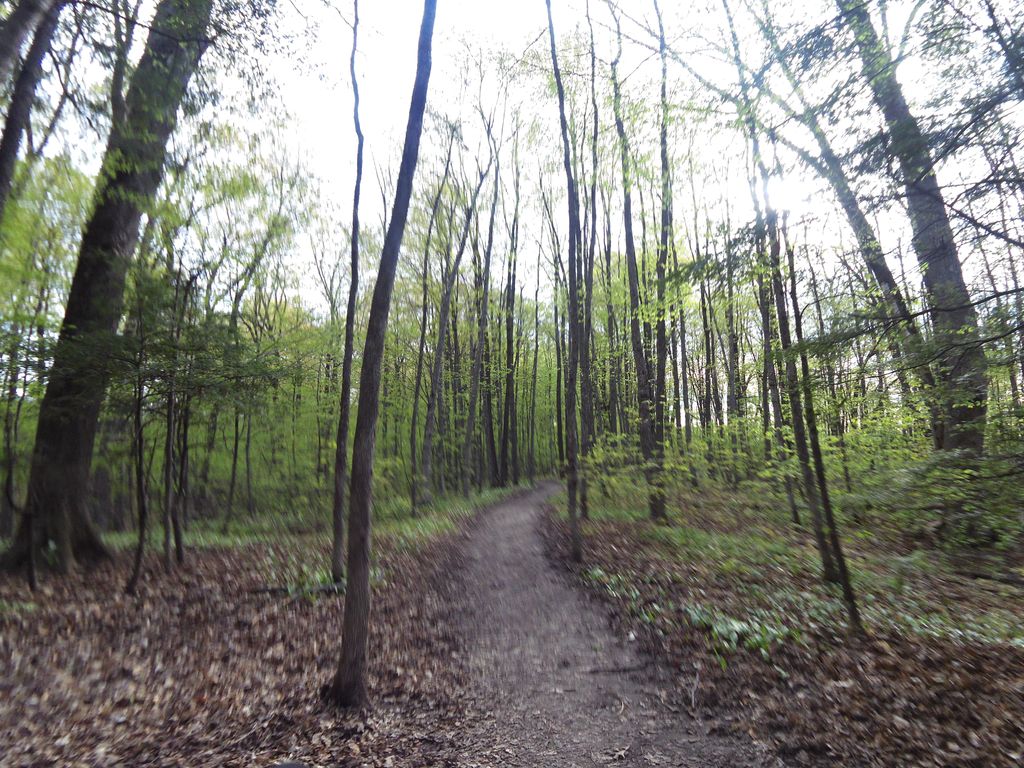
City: ottawa-gatineau